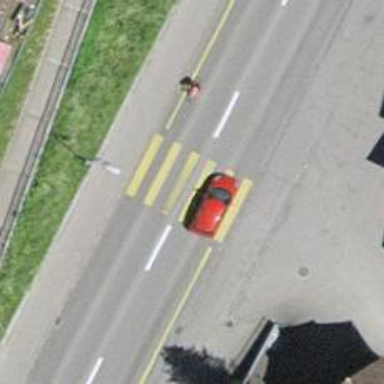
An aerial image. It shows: Uncontrolled footway crossing with markings.